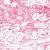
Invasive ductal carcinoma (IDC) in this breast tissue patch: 0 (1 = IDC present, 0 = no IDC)